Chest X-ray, PA view. Patient: 49 years old, sex M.
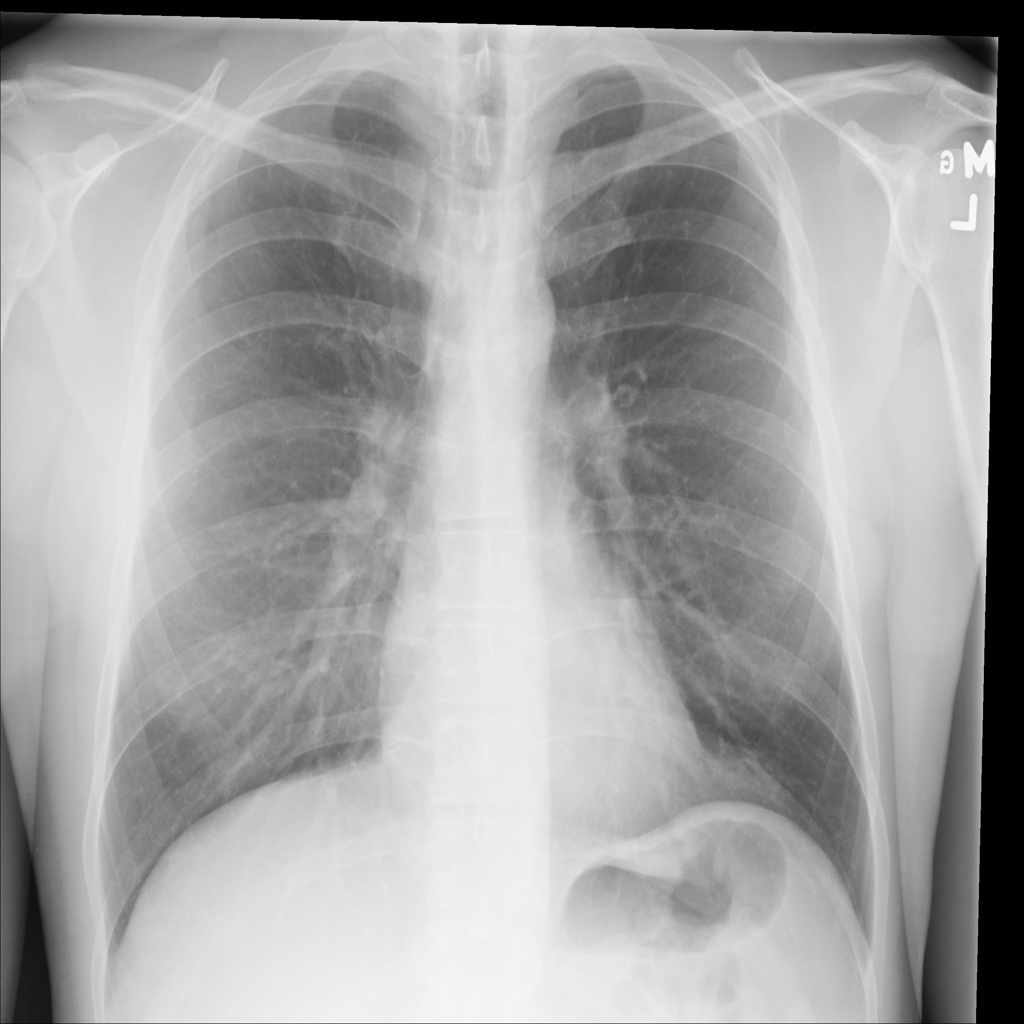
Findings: No Finding